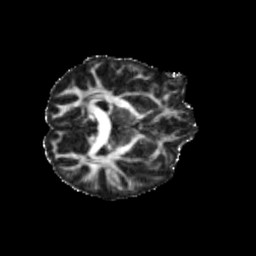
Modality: FA
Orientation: axial
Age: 68
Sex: female
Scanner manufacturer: siemens
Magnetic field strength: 3 T
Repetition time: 3.23 s
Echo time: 0.0892 s